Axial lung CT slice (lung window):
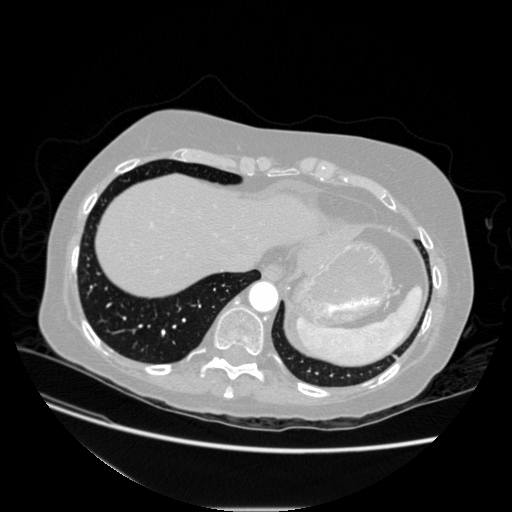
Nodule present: no